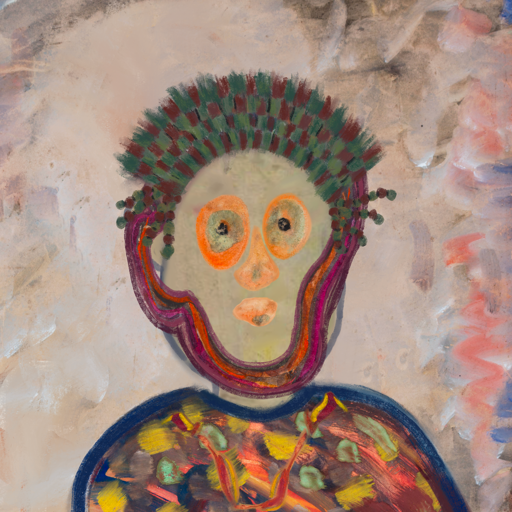
Background: Roy_Bahadur, Head And Neck Front: Hill_Girl, Face Front: Childish, Bust: Mother_And_Son_Mother, Hair Front: Hypocrite, Head Accessory: After_Raid_Crown, Second Necklace: Gypsy_Mother_1, Necklace: Blank, Baby: Blank